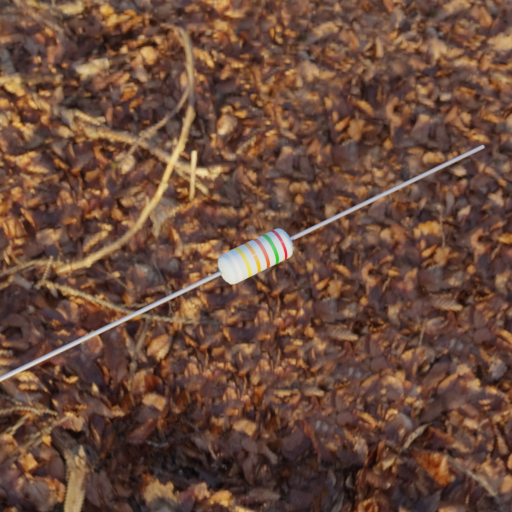
Resistor colour bands (in order): white, yellow, orange, red, green, red